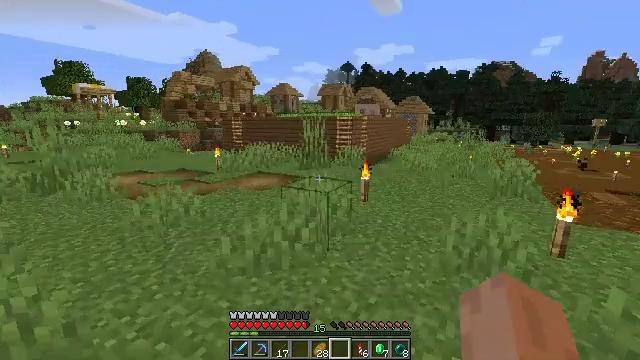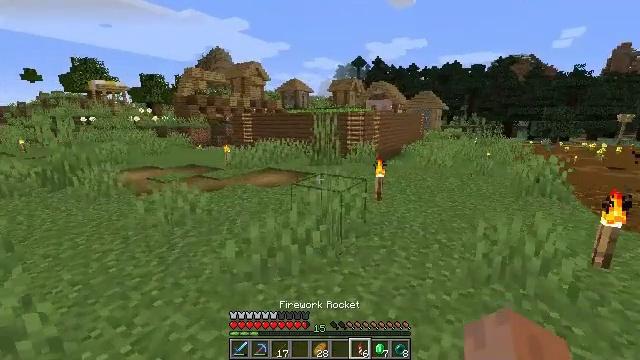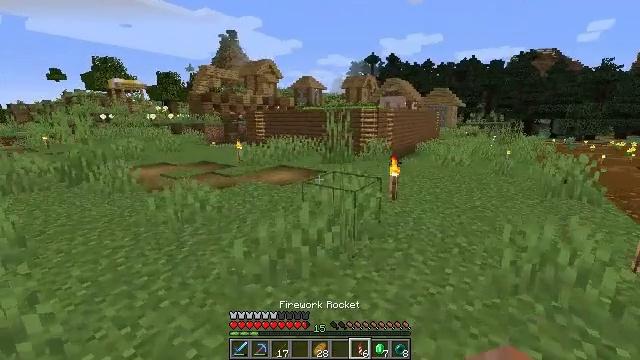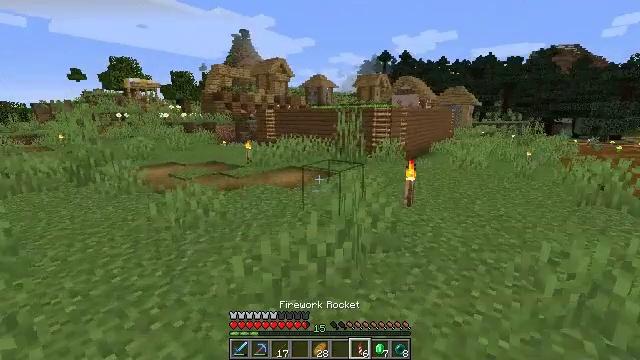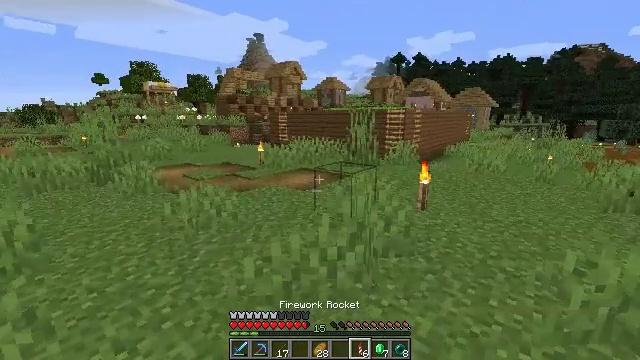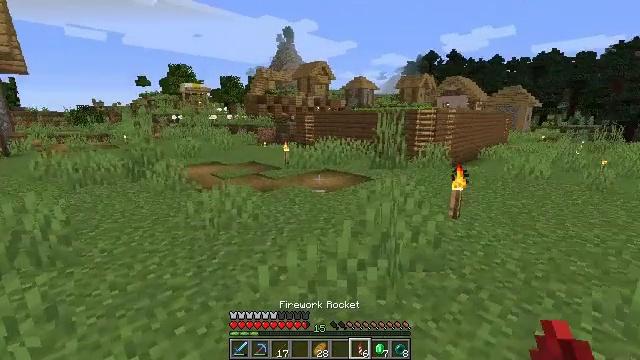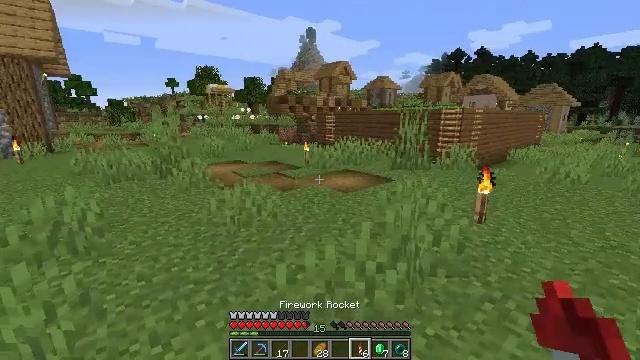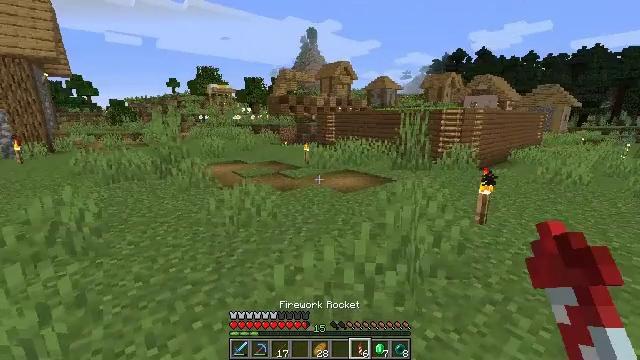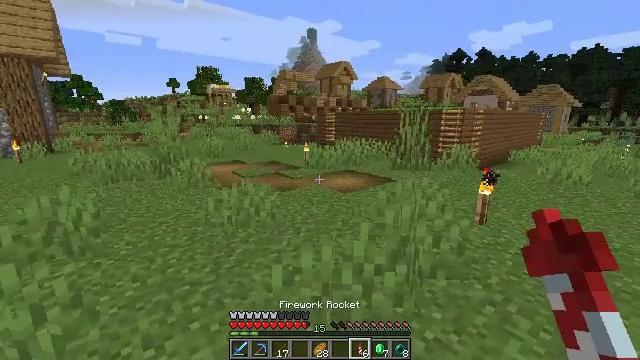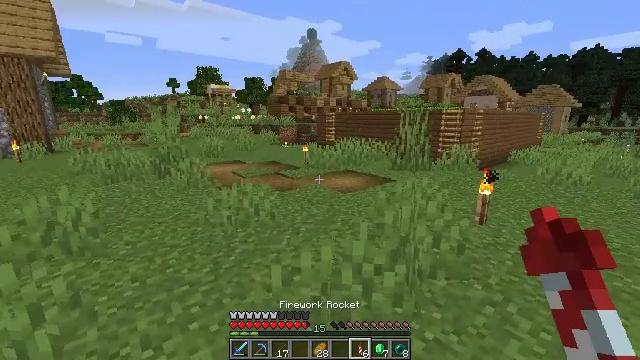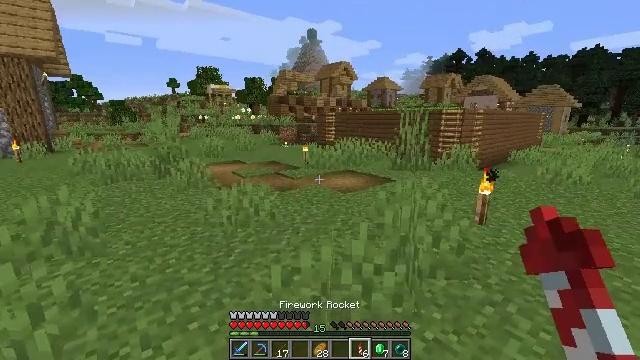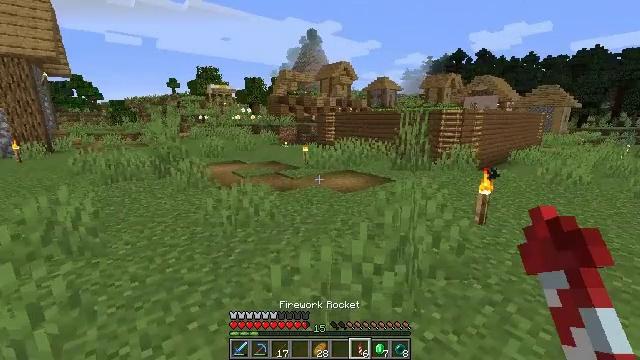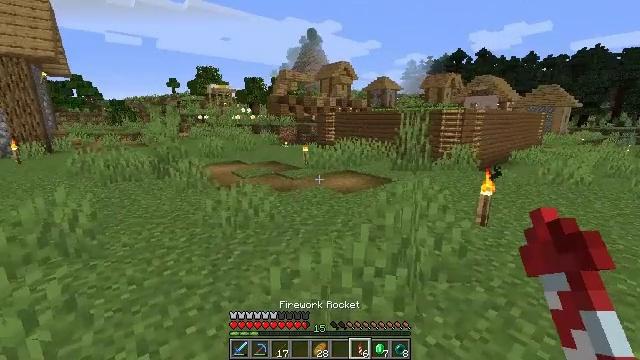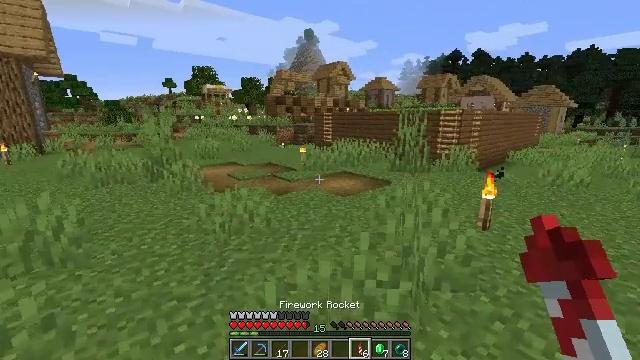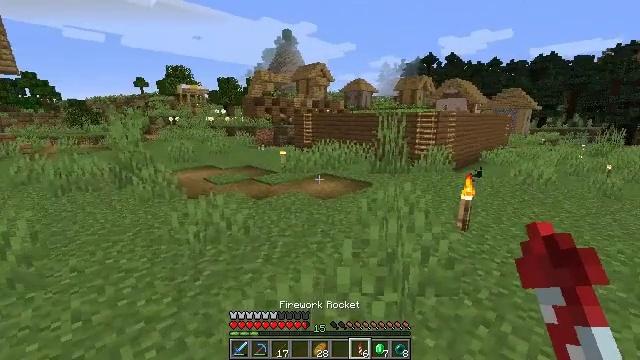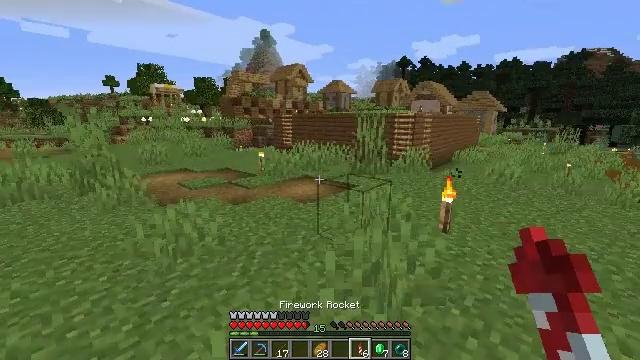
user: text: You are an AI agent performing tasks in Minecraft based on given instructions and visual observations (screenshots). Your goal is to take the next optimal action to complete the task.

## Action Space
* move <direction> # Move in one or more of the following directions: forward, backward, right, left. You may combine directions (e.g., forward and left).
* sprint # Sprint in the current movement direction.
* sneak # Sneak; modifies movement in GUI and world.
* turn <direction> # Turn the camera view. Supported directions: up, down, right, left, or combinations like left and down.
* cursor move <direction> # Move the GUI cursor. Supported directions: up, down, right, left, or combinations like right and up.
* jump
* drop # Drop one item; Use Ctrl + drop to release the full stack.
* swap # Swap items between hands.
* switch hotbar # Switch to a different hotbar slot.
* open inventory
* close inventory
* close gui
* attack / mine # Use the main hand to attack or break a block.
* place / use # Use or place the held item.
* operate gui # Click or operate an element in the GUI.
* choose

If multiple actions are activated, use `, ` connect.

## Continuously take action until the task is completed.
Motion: motion action
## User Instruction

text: Destroy the spruce leaves to get sticks and saplings.
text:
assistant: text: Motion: move forward, turn left and down
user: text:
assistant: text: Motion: move forward, turn left
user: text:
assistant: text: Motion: move forward, turn left
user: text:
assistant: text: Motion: turn left
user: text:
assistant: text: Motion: turn left
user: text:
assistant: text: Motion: turn left
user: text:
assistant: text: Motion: no_op
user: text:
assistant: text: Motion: no_op
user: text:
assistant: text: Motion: no_op
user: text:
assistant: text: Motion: no_op
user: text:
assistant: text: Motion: no_op
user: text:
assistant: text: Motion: move forward
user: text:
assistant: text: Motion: move forward
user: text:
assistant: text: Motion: move forward, sprint, turn right
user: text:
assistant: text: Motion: move forward, sprint, turn right
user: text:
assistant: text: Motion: move forward, sprint, turn right
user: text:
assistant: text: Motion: move forward, sprint, turn right
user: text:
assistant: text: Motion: move forward, sprint
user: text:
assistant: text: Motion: move forward, sprint, jump
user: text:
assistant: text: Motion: move forward, sprint, jump
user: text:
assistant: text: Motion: move forward, sprint, jump
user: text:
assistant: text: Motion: move forward, sprint, jump
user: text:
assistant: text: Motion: move forward, sprint, jump
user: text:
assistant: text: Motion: move forward, sprint, jump
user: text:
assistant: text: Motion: move forward, sprint, jump
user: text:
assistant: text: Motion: move forward, sprint
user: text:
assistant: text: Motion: move forward, sprint
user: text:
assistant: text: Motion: move forward, sprint
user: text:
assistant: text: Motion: move forward, sprint, jump
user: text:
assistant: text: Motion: move forward, sprint, jump